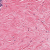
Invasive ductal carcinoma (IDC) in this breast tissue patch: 0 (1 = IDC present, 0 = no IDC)